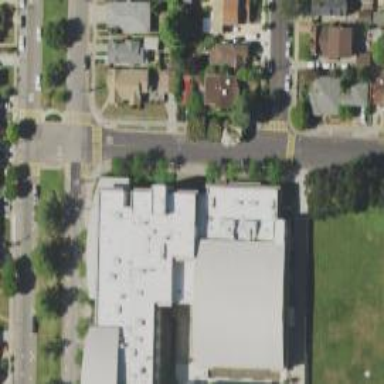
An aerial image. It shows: School.